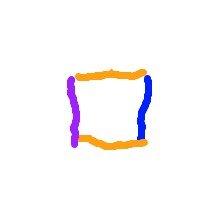
Shape: square